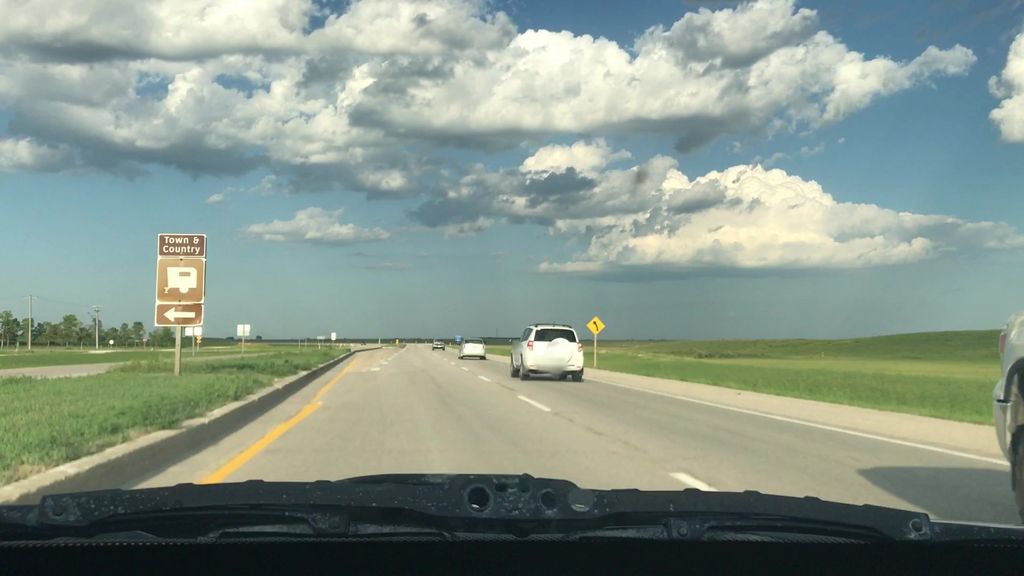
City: winnipeg